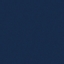
Label: SeaLake